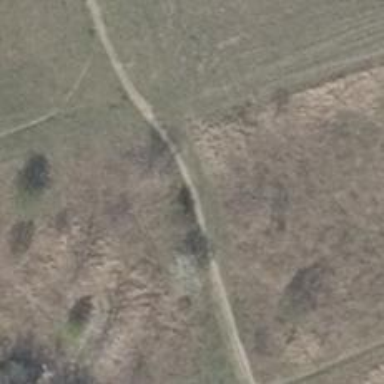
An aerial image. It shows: Dirt path.